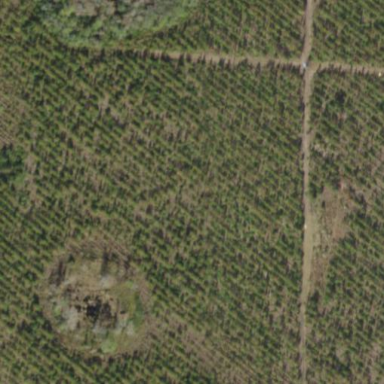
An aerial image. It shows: Forest area predominantly covered with needle-leaved trees.